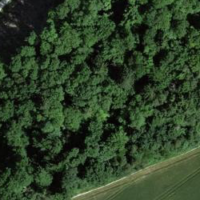
EUNIS habitat code: 41
Species observed at this site:
Corvus corone
Alcedo atthis
Sylvia borin
Botaurus stellaris
Limosa limosa
Bucephala clangula
Aegithalos caudatus
Sylvia atricapilla
Spinus spinus
Poecile palustris
Larus michahellis
Cygnus olor
Ardea alba
Erithacus rubecula
Cuculus canorus
Dryocopus martius
Tringa glareola
Phoenicurus ochruros
Corvus corax
Tringa nebularia
Tringa ochropus
Cyanistes caeruleus
Riparia riparia
Sturnus vulgaris
Chloris chloris
Troglodytes troglodytes
Aix sponsa
Aix galericulata
Passer domesticus
Pandion haliaetus
Passer montanus
Calidris alpina
Turdus merula
Circus aeruginosus
Tachymarptis melba
Spatula clypeata
Mareca strepera
Hirundo rustica
Milvus migrans
Mergus merganser
Locustella luscinioides
Milvus milvus
Oriolus oriolus
Cinclus cinclus
Calidris pugnax
Numenius phaeopus
Coccothraustes coccothraustes
Motacilla alba
Delichon urbicum
Tachybaptus ruficollis
Certhia brachydactyla
Podiceps cristatus
Actitis hypoleucos
Turdus philomelos
Fulica atra
Anas crecca
Falco subbuteo
Emberiza citrinella
Anthus spinoletta
Dendrocopos major
Turdus viscivorus
Falco peregrinus
Buteo buteo
Gallinago gallinago
Chroicocephalus ridibundus
Muscicapa striata
Phylloscopus collybita
Luscinia megarhynchos
Gallinula chloropus
Dendrocoptes medius
Pica pica
Sitta europaea
Garrulus glandarius
Columba livia
Falco tinnunculus
Picus viridis
Acrocephalus scirpaceus
Charadrius hiaticula
Motacilla cinerea
Alopochen aegyptiaca
Anas platyrhynchos
Lanius excubitor
Aythya ferina
Ixobrychus minutus
Aythya fuligula
Fringilla coelebs
Regulus ignicapilla
Lanius collurio
Carduelis carduelis
Columba palumbus
Phalacrocorax carbo
Prunus padus
Parus major
Anser anser
Accipiter nisus